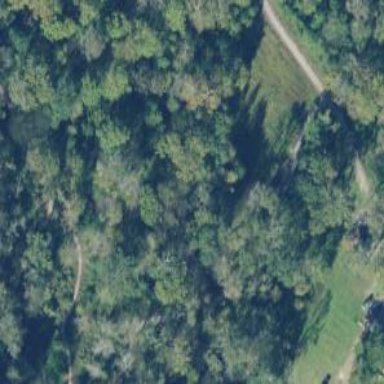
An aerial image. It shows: Path with excellent trail visibility.